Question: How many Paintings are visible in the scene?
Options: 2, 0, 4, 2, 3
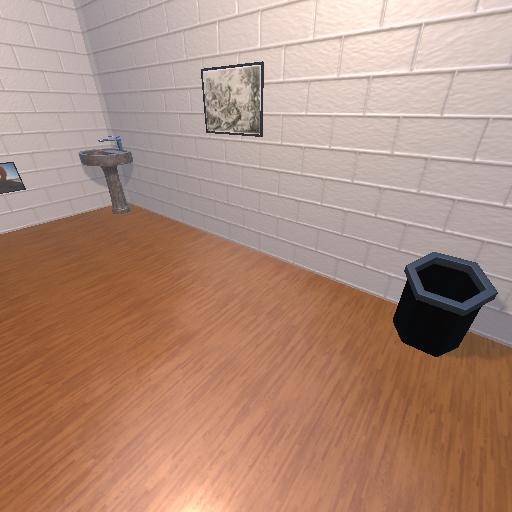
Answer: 2